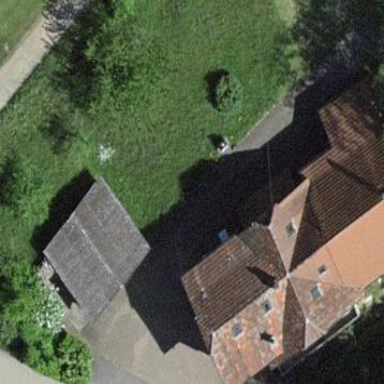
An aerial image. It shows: Farm building.